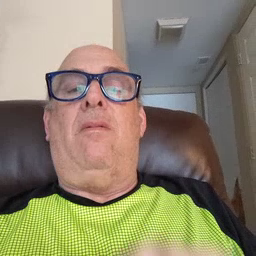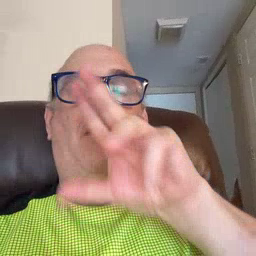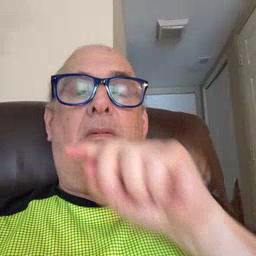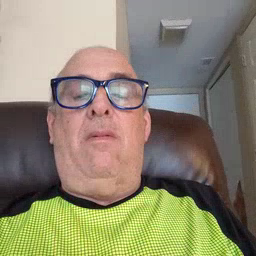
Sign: duck